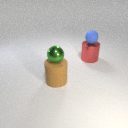
large red metal cylinder below small blue rubber sphere